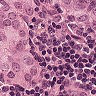
Metastatic tissue present: yes